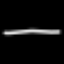
Label: line